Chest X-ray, PA view. Patient: 21 years old, sex F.
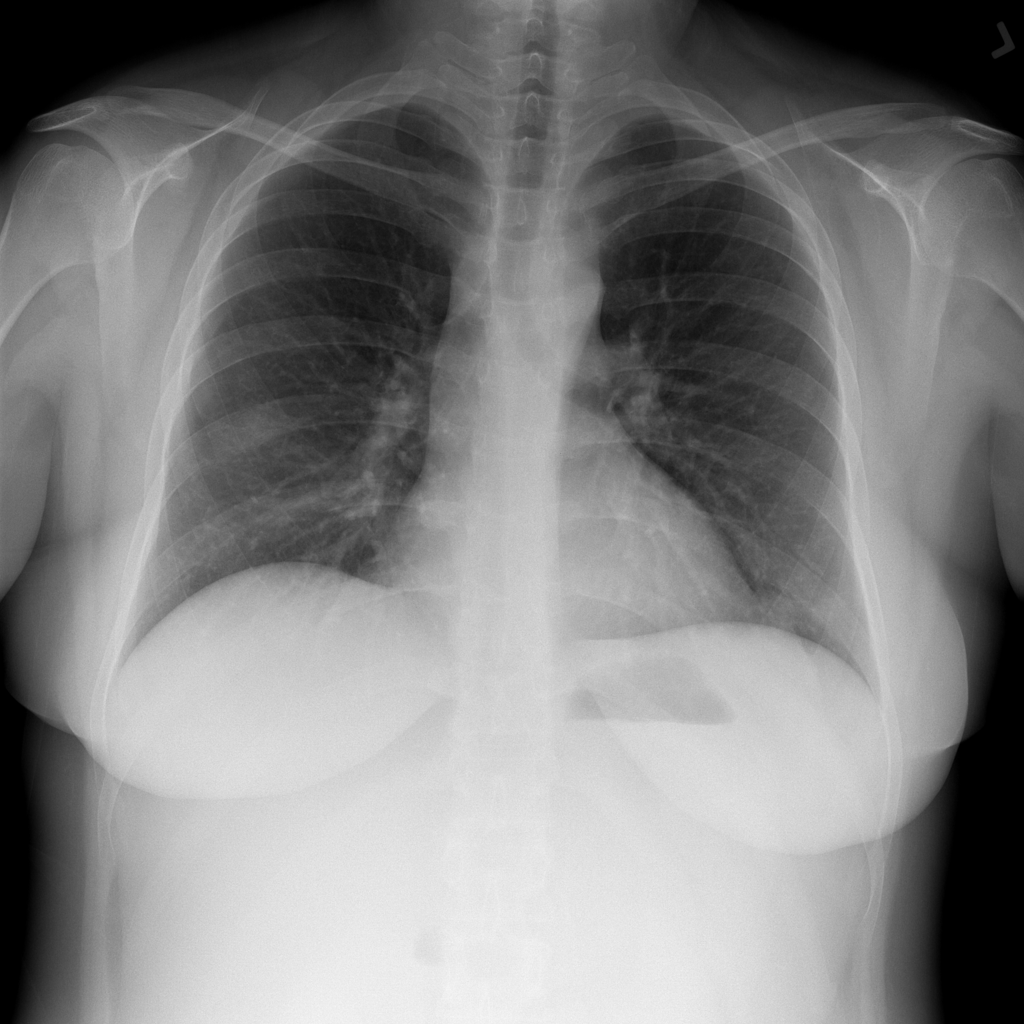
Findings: No Finding